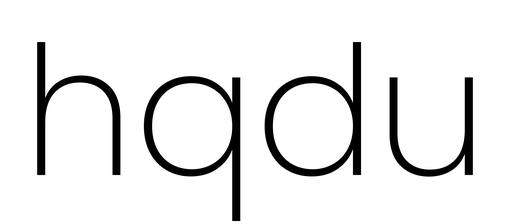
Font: Poppins-ExtraLight